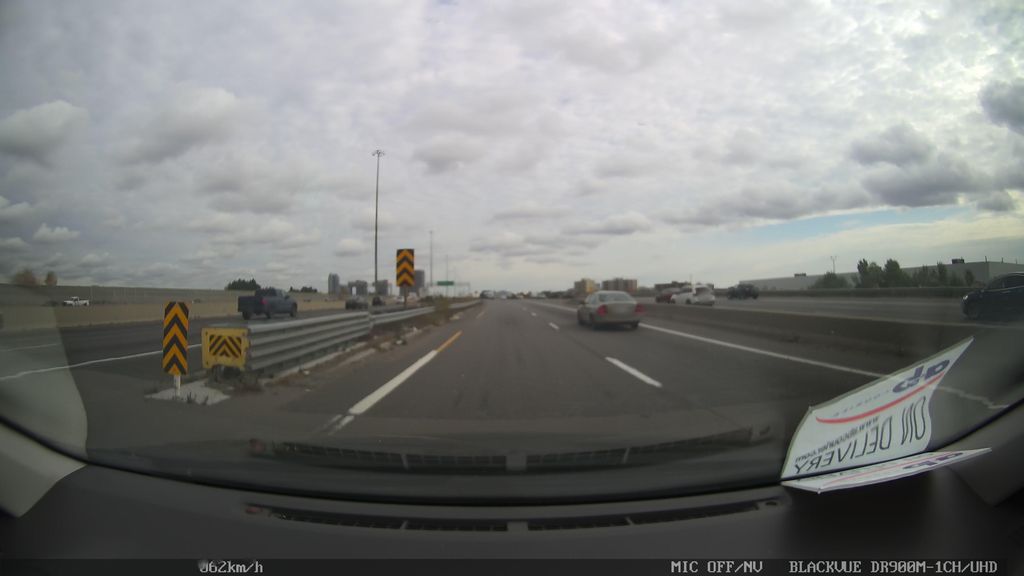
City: toronto